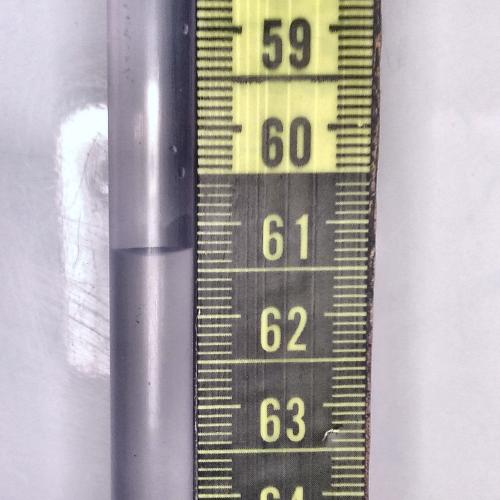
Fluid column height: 61.3 cm